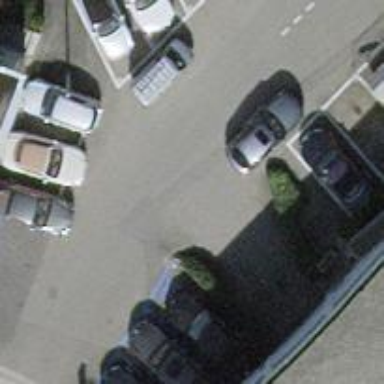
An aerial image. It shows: Road serving as parking aisle.